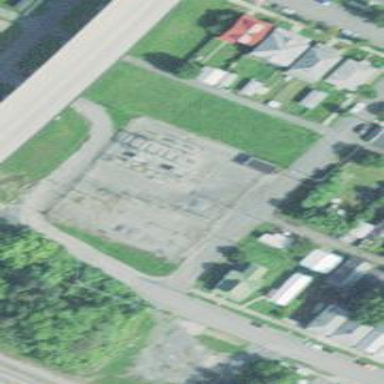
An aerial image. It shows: Chain link fence surrounds power substation.